Question: I am an intermediate in javascript. I am making an app for children .. I am developing in it HTML5/javascript. My app motive is to select the letter and practice them by sketching the outline of letters..
Here is my app design in below picture
In the app I want to select the color of the required one from the colour given in pencil and paint in the outline of A. and I have to erase with the eraser given..
I had almost finished the app except the colouring part..
Please anyone help and guide me how to do this..
I just want to know how to make this to colour outline by selecting the colours.. if there any code available or demo available please tell me about that.
Experts shed light on this problem
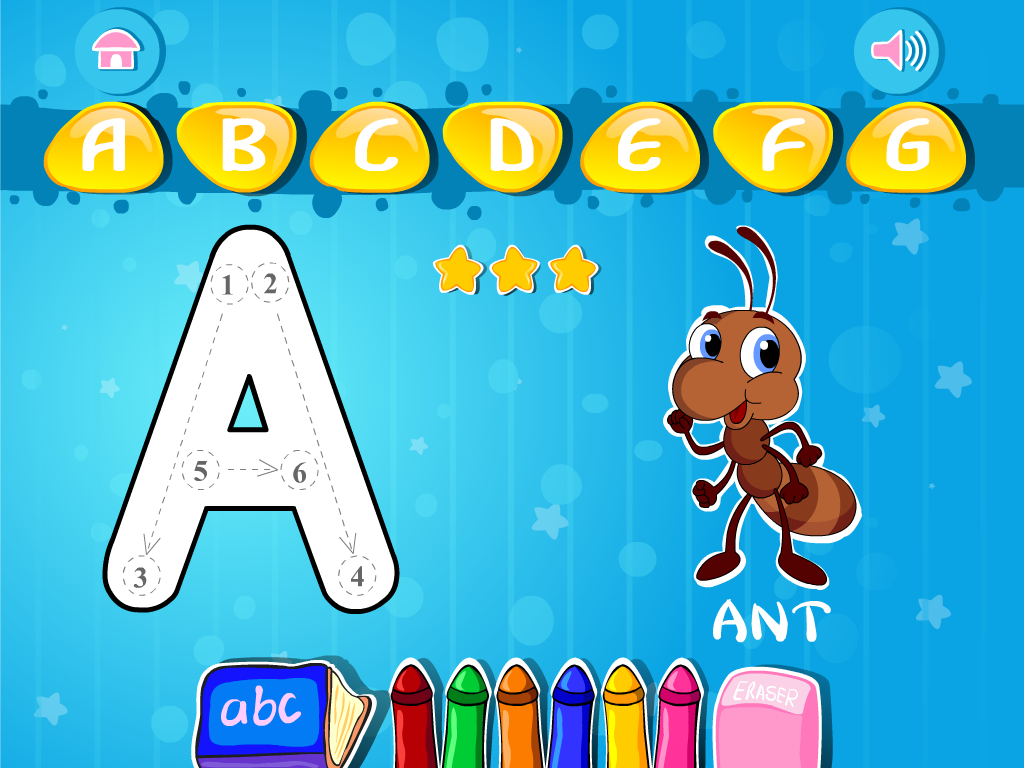
Answer: Here's how to let the child draw anywhere within a bounding box around the letter
First, define the area that the drawing will be restricted to.
Any drag-draws outside the drawable area won't be visible.
'''
// define the drawable area
var minX=60;
var maxX=250;
var minY=140;
var maxY=380;
'''
Then in mousemove, draw only if the mouse is inside that drawable area:
'''
if(mouseX>minX && mouseX<maxX && mouseY>minY && mouseY<maxY){
ctx.beginPath();
ctx.moveTo(startX,startY);
ctx.lineTo(mouseX,mouseY);
ctx.stroke();
}
'''
Here is code and a Fiddle: <URL>
'''
<!doctype html>
<html>
<head>
<link rel="stylesheet" type="text/css" media="all" href="css/reset.css" /> <!-- reset css -->
<script type="text/javascript" src="http://code.jquery.com/jquery.min.js"></script>
<style>
body{ background-color: ivory; }
#wrapper{
position:relative;
width:637px;
height:477px;
}
#canvas,#bkImg{
position:absolute; top:0px; left:0px;
border:1px solid green;
width:100%;
height:100%;
}
#canvas{
border:1px solid red;
}
</style>
<script>
$(function(){
var canvas=document.getElementById("canvas");
var ctx=canvas.getContext("2d");
ctx.strokeStyle="red";
ctx.lineWidth=25;
ctx.lineCap="round";
// define the drawable area
// any drag-draws outside the drawable area won't be visible
var minX=60;
var maxX=250;
var minY=140;
var maxY=380;
var canvasOffset=$("#canvas").offset();
var offsetX=canvasOffset.left;
var offsetY=canvasOffset.top;
var startX;
var startY;
var isDown=false;
function handleMouseDown(e){
startX=parseInt(e.clientX-offsetX);
startY=parseInt(e.clientY-offsetY);
isDown=true;
}
function handleMouseUp(e){
if(!isDown){return;}
isDown=false;
}
function handleMouseMove(e){
if(!isDown){return;}
mouseX=parseInt(e.clientX-offsetX);
mouseY=parseInt(e.clientY-offsetY);
if(mouseX>minX && mouseX<maxX && mouseY>minY && mouseY<maxY){
ctx.beginPath();
ctx.moveTo(startX,startY);
ctx.lineTo(mouseX,mouseY);
ctx.stroke();
}
startX=mouseX;
startY=mouseY;
}
$("#canvas").mousedown(function(e){handleMouseDown(e);});
$("#canvas").mousemove(function(e){handleMouseMove(e);});
$("#canvas").mouseup(function(e){handleMouseUp(e);});
$("#canvas").mouseout(function(e){handleMouseOut(e);});
}); // end $(function(){});
</script>
</head>
<body>
<div id="wrapper">
<img id="bkImg" src="https://dl.dropboxusercontent.com/u/139992952/stackoverflow/game1.png" width=637 height=477>
<canvas id="canvas" width=637 height=477></canvas>
</div>
</body>
</html>
'''

Here is some code for you to start with.
The important points are:
- - - -
Html canvas draws a line using it's context like this:
'''
function drawLine(line){
ctx.beginPath();
ctx.moveTo(line.x1,line.y1);
ctx.lineTo(line.x2,line.y2);
ctx.stroke();
}
'''
To set/change the line color, you set the context's strokeStyle:
'''
context.strokeStyle="blue";
'''
To erase all drawings on the canvas, you use context's clearRect:
'''
context.clearRect(0,0,canvas.width,canvas.height);
'''
If you're not used to specifying hit zones, it's pretty simple.
- -
The canvas is layered over the game image and all lines are being drawn on the canvas, not the image.
The rest is just straightforward javascript stuff.
Here is code and a Fiddle: <URL>
'''
<!doctype html>
<html>
<head>
<link rel="stylesheet" type="text/css" media="all" href="css/reset.css" /> <!-- reset css -->
<script type="text/javascript" src="http://code.jquery.com/jquery.min.js"></script>
<style>
body{ background-color: ivory; }
#wrapper{
position:relative;
width:637px;
height:477px;
}
#canvas,#bkImg{
position:absolute; top:0px; left:0px;
border:1px solid green;
width:100%;
height:100%;
}
#canvas{
border:1px solid red;
}
</style>
<script>
$(function(){
var canvas=document.getElementById("canvas");
var ctx=canvas.getContext("2d");
ctx.strokeStyle="red";
ctx.lineWidth=25;
ctx.lineCap="round";
var canvasOffset=$("#canvas").offset();
var offsetX=canvasOffset.left;
var offsetY=canvasOffset.top;
var startX;
var startY;
var isDown=false;
var lines=[];
var eraser={x:446,y:413,right:516,bottom:475};
var pens=[
{x:240,y:413,right:275,bottom:475,color:"red"},
{x:276,y:413,right:308,bottom:475,color:"green"},
{x:309,y:413,right:341,bottom:475,color:"orange"},
{x:342,y:413,right:375,bottom:475,color:"blue"},
{x:376,y:413,right:412,bottom:475,color:"yellow"},
{x:412,y:413,right:447,bottom:475,color:"pink"},
];
function selectPenColor(x,y){
for(var i=0;i<pens.length;i++){
var pen=pens[i];
if(x>=pen.x && x<=pen.right && y>=pen.y && y<=pen.bottom){
ctx.strokeStyle=pen.color;
drawLines();
return(true);
}
}
return(false);
}
function drawLines(){
ctx.clearRect(0,0,canvas.width,canvas.height);
for(var i=0;i<lines.length;i++){
drawLine(lines[i]);
}
}
function drawLine(line){
ctx.beginPath();
ctx.moveTo(line.x1,line.y1);
ctx.lineTo(line.x2,line.y2);
ctx.stroke();
}
function selectEraser(x,y){
if(x>=eraser.x && x<=eraser.right && y>=eraser.y && y<=eraser.bottom){
lines=[];
ctx.clearRect(0,0,canvas.width,canvas.height);
return(true);
}
return(false);
}
function handleMouseDown(e){
mouseX=parseInt(e.clientX-offsetX);
mouseY=parseInt(e.clientY-offsetY);
// select a pen color or erase
// if so, don't start a line
if(selectPenColor(mouseX,mouseY)){return;}
if(selectEraser(mouseX,mouseY)){return;}
startX=mouseX;
startY=mouseY;
isDown=true;
}
function handleMouseUp(e){
if(!isDown){return;}
isDown=false;
mouseX=parseInt(e.clientX-offsetX);
mouseY=parseInt(e.clientY-offsetY);
lines.push({x1:startX,y1:startY,x2:mouseX,y2:mouseY});
drawLines();
}
function handleMouseOut(e){
handleMouseUp(e);
}
function handleMouseMove(e){
if(!isDown){return;}
mouseX=parseInt(e.clientX-offsetX);
mouseY=parseInt(e.clientY-offsetY);
drawLines();
drawLine({x1:startX,y1:startY,x2:mouseX,y2:mouseY});
}
$("#canvas").mousedown(function(e){handleMouseDown(e);});
$("#canvas").mousemove(function(e){handleMouseMove(e);});
$("#canvas").mouseup(function(e){handleMouseUp(e);});
$("#canvas").mouseout(function(e){handleMouseOut(e);});
}); // end $(function(){});
</script>
</head>
<body>
<div id="wrapper">
<img id="bkImg" src="https://dl.dropboxusercontent.com/u/139992952/stackoverflow/game1.png" width=637 height=477>
<canvas id="canvas" width=637 height=477></canvas>
</div>
</body>
</html>
'''